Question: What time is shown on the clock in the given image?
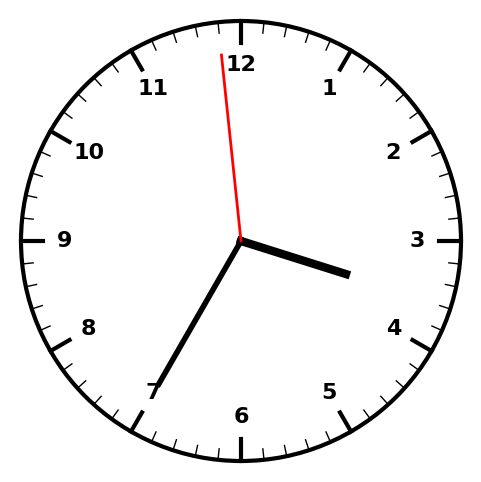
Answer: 03:34:59